Field crop: maize
Growth stage: 1
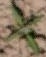
Species: atriplex